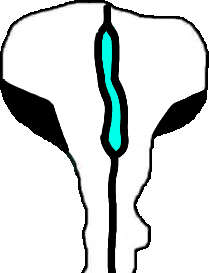
Label: 5_Brainlet